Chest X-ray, PA view. Patient: 55 years old, sex M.
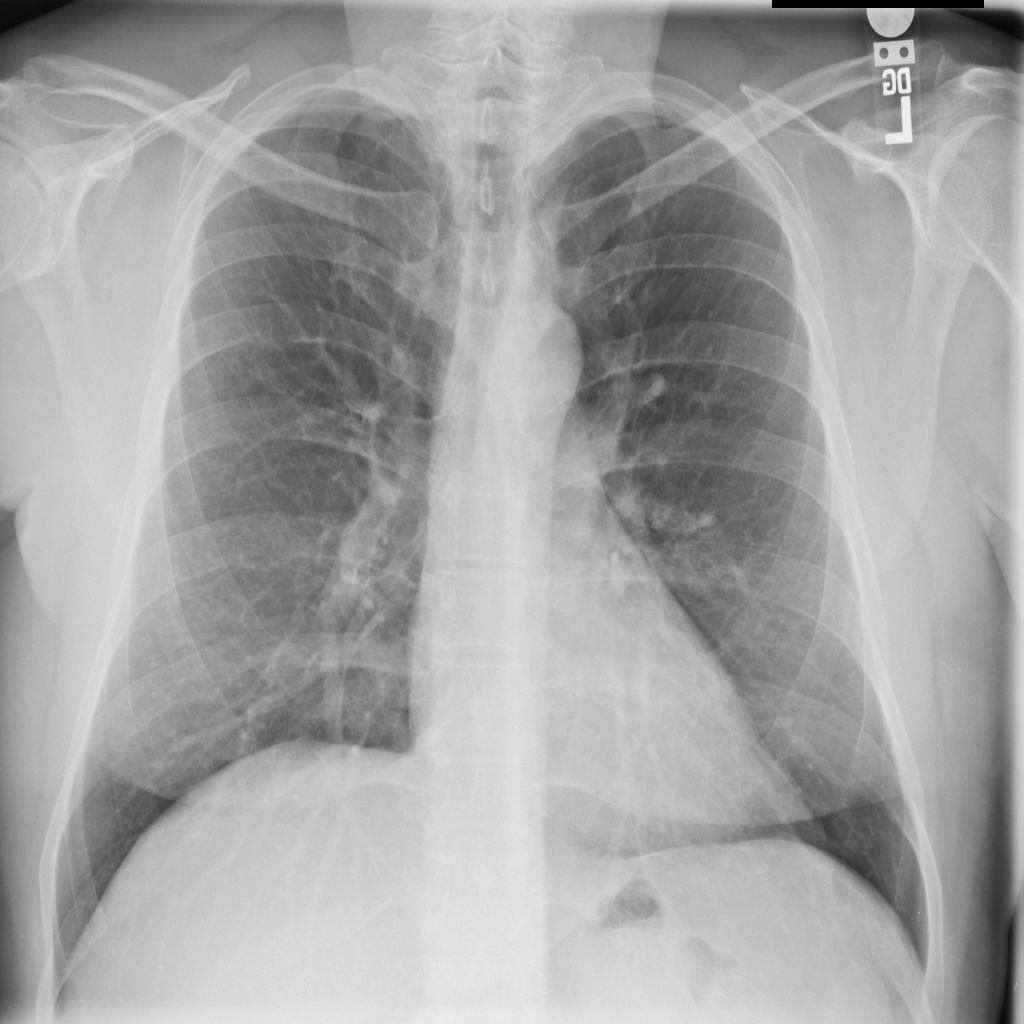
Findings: No Finding